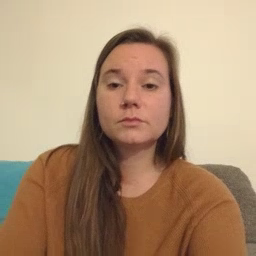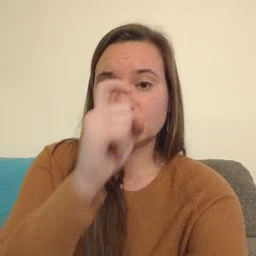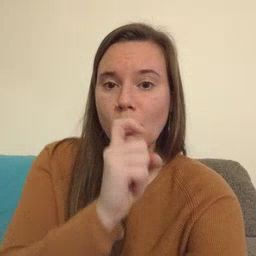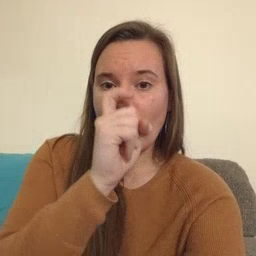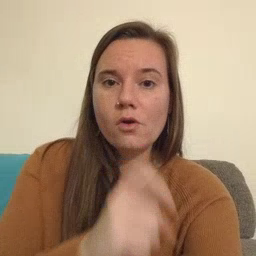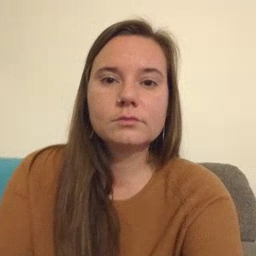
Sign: doll